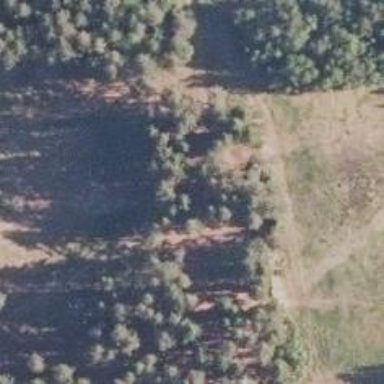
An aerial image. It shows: Disc golf tee.